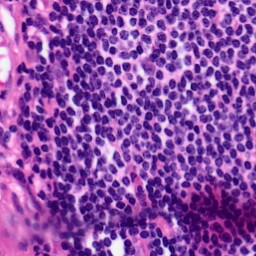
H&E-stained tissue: Pancreatic